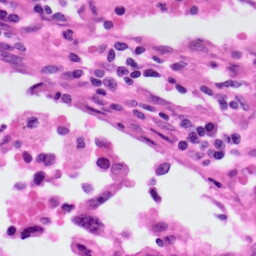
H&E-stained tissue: Lung